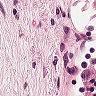
Metastatic tissue present: no